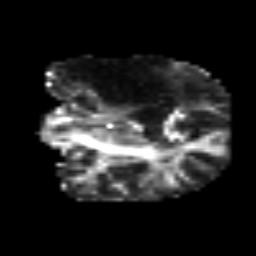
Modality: FA
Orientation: coronal
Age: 40
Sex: male
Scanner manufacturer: siemens
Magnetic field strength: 3 T
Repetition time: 3.2 s
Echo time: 0.081 s